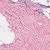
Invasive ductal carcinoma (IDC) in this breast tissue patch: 0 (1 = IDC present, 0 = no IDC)